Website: bh-photo
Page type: customer-info-address
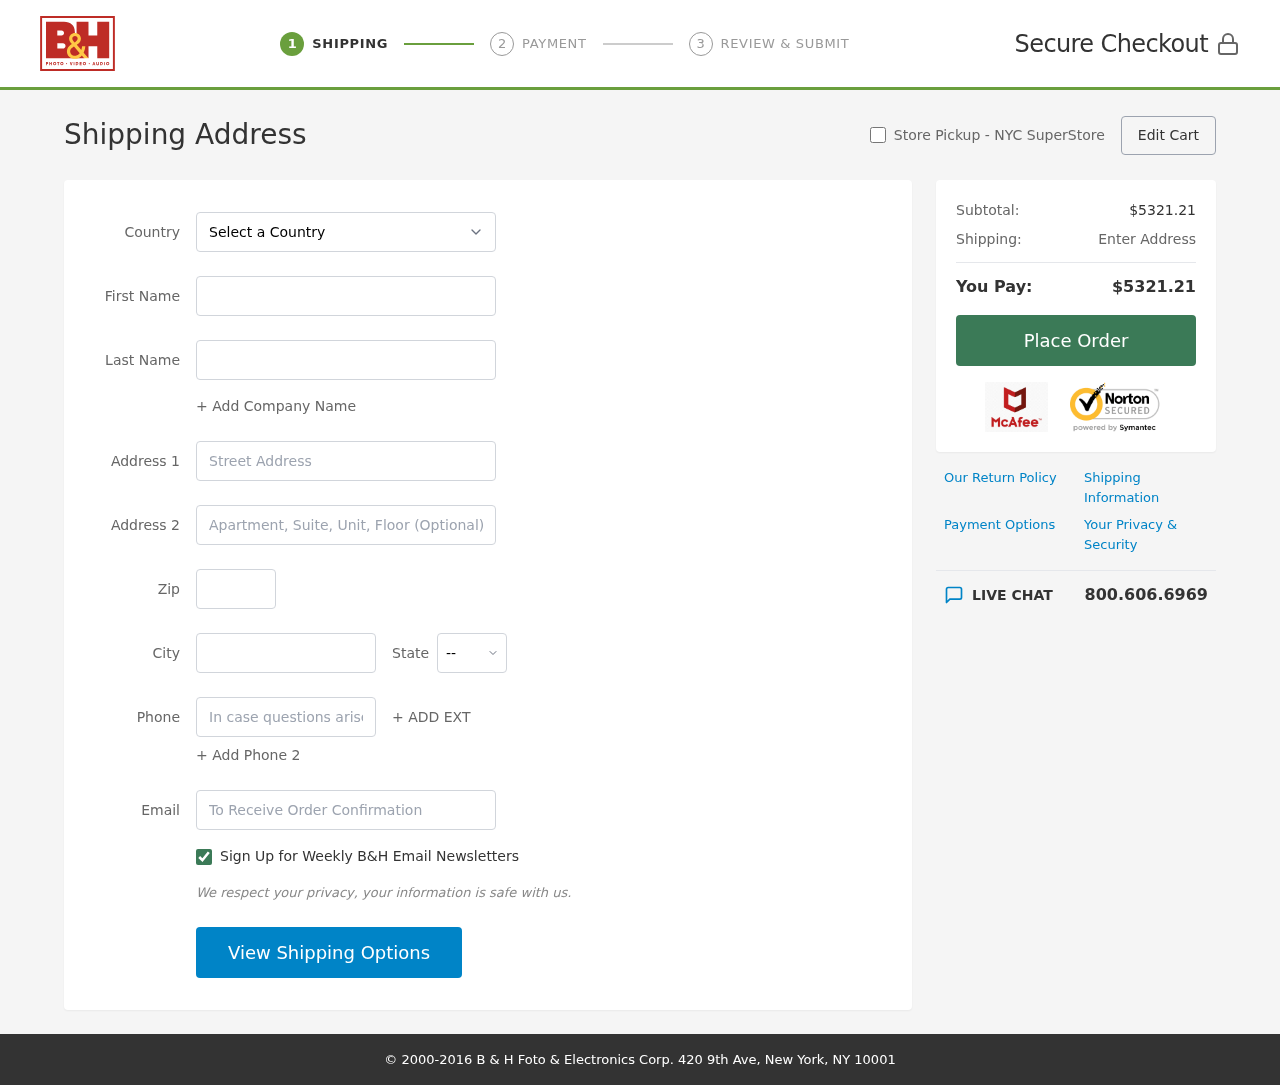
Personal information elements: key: PII_CITY
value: Rhondaland
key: PII_COUNTRY
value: United States
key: PII_EMAIL
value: craig.jacobs@hotmail.com
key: PII_FIRSTNAME
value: Craig
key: PII_LASTNAME
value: Jacobs
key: PII_PHONE
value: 4798442270
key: PII_POSTCODE
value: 75115
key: PII_STATE_ABBR
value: MS
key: PII_STREET
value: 879 Anderson Route
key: PII_STREET2
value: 657 Lane Glen
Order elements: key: ORDER_SUBTOTAL
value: $5321.21
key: ORDER_TOTAL
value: $5321.21